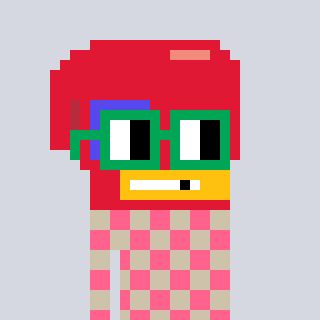
a pixel art character with square green glasses, a boxing glove-shaped head and a bege-colored body on a cool background